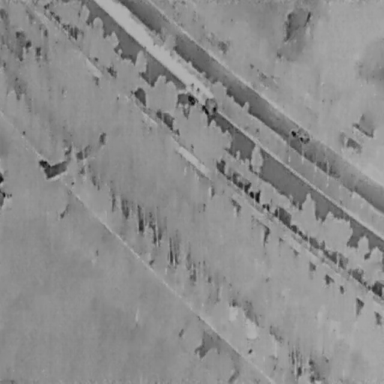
There is a Car in the infrared image.